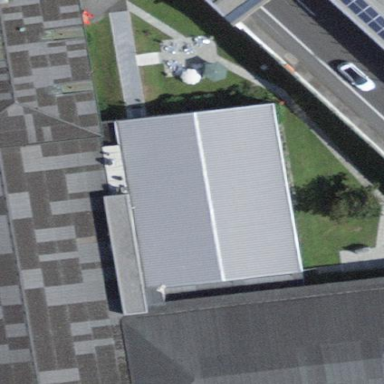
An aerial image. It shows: Commercial building.